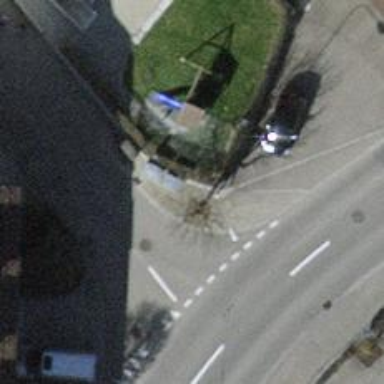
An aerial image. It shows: Guidepost with information.